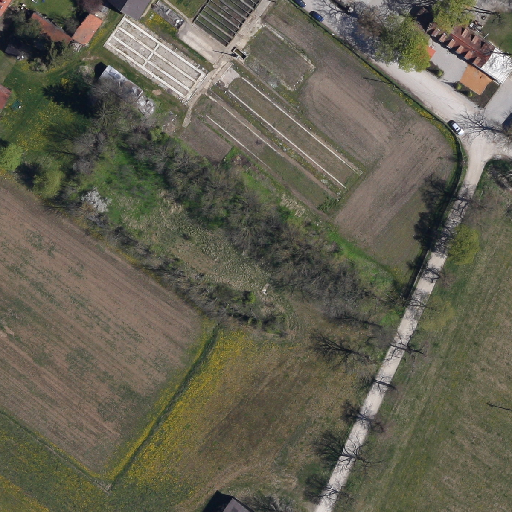
Referring expression: car